Echo time (TE): 2.1 ms
Repetition time (TR): 4.2 ms
Flip angle: 110 degrees
Bandwidth: 725 Hz
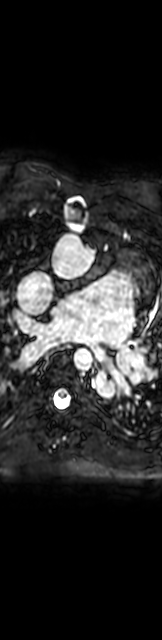
Patient age (years): 26
Disease severity: severe
Diagnoses: ASD|BilateralSVC|Dextrocardia|Fontan|Glenn|InvertedAtria|LeftCentralIVC|SingleVentricle|TortuousVessels
Cardiac structures present: LV (left ventricle), LA (left atrium), RA (right atrium), AO (aorta), PA (pulmonary artery), SVC (superior vena cava), IVC (inferior vena cava)
Structures absent: RV (right ventricle)